Question: I'm using ML Kit for Firebase for my Android app (ReCalc: Receipt Calculator) and it performs very well except in the case of .
In around half or more of the cases it recognizes slashed zero as eight.
One idea I have is to slice the rectangle containing the zero in regions and detect whether the regions just above and below the middle are dark or not.
But actually...
I'm planning to .
This is a lot of work thus I decided first to ask here for another solution/idea.
Here is an example:

Similar question: <URL>
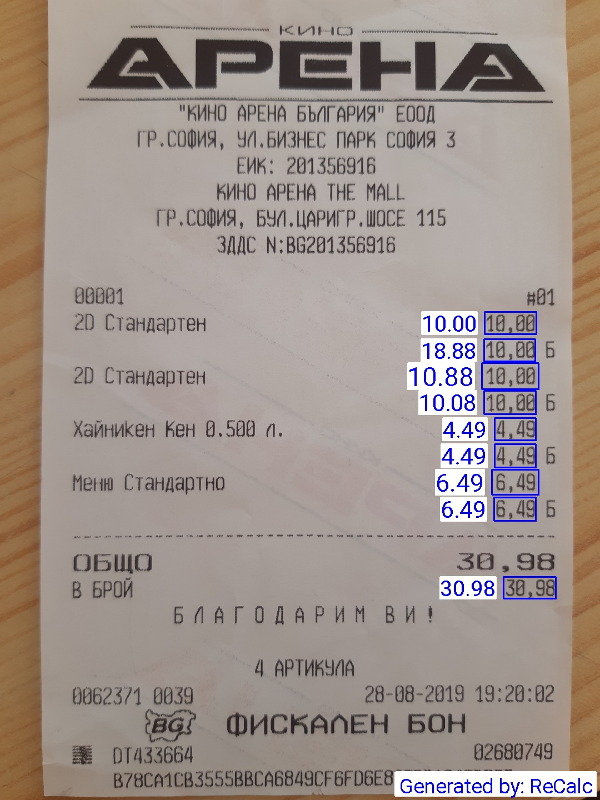
Answer: Finally I've trained a model myself.
Its accuracy is pretty good (more than 98%). However I have concerns how well it generalize.
Here is the project: <URL>
I've created also an application showing how to use the model on Android: <URL>